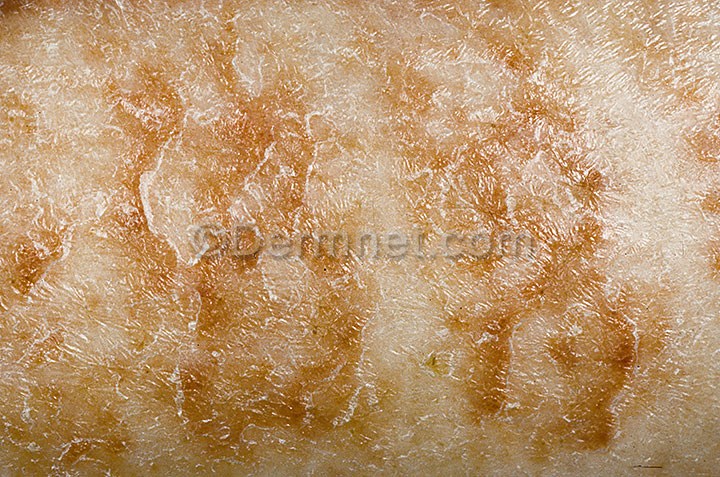
Disease: Eczema Photos